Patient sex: M
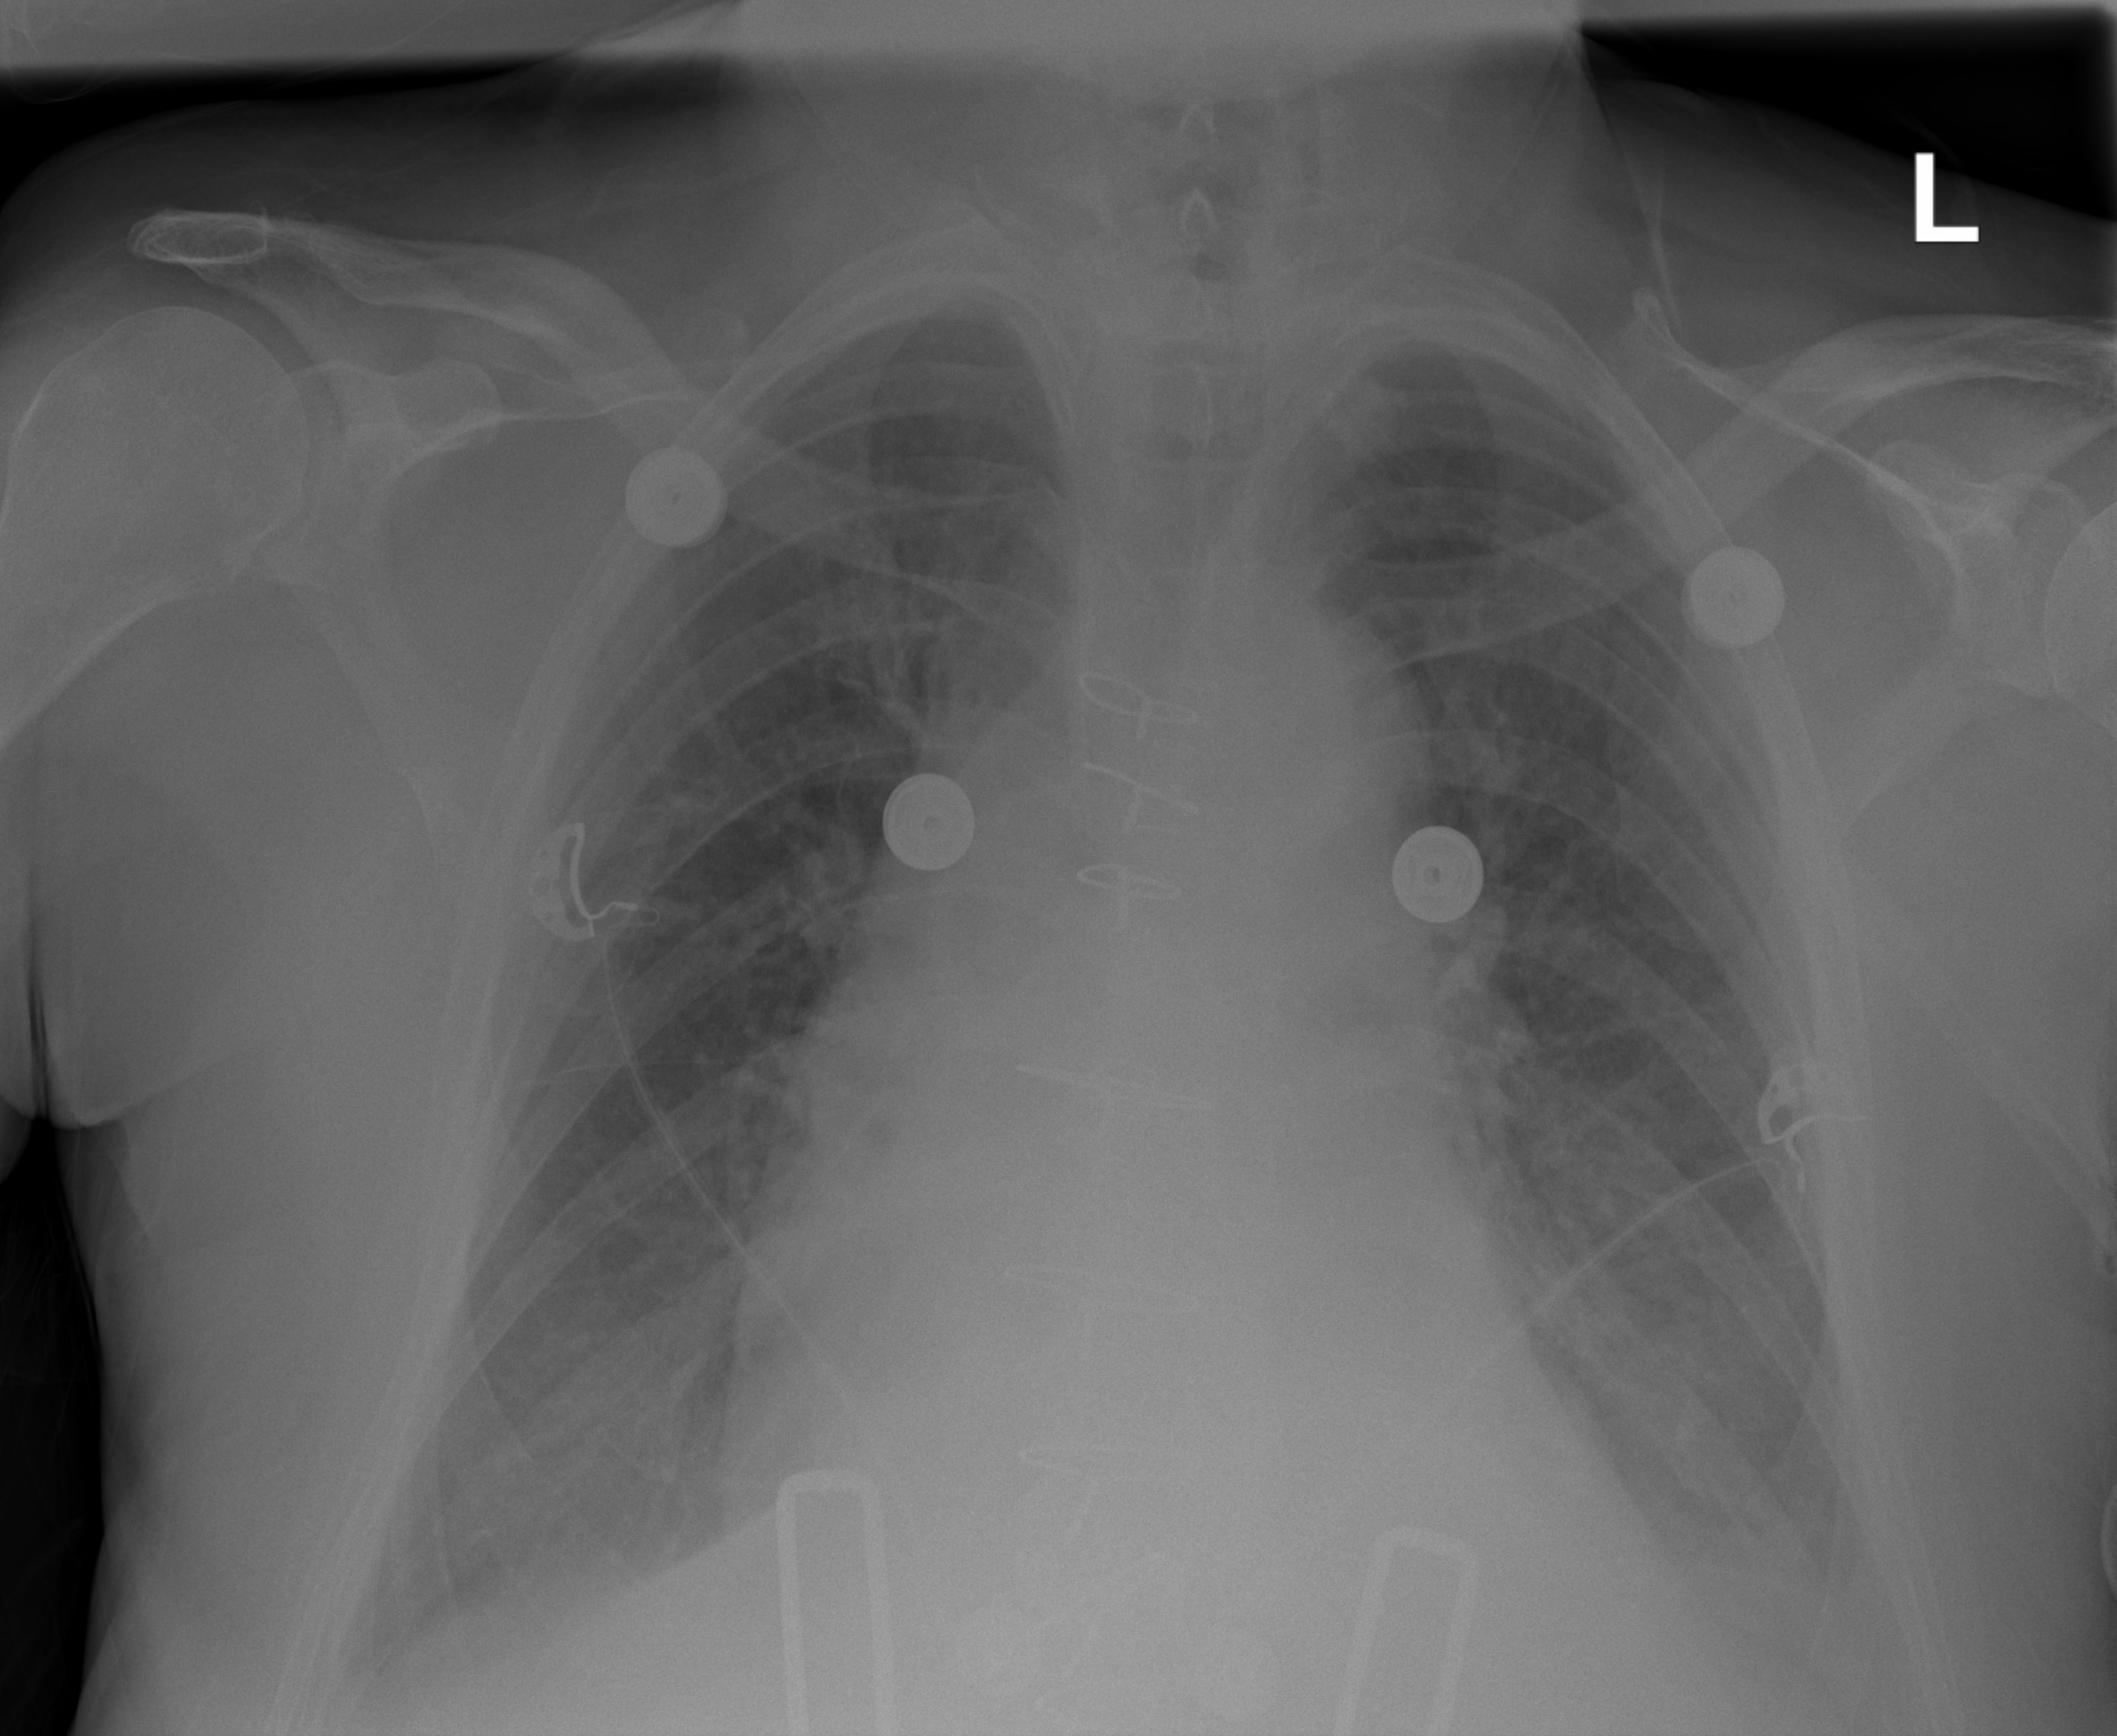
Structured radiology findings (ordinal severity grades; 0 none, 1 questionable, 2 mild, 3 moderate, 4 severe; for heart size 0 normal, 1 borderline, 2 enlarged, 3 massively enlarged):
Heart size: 2
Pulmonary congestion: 2
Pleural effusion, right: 2
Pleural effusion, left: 2
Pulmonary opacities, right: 0
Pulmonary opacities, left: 0
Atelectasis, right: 2
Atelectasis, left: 2